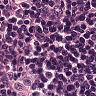
Metastatic tissue present: yes